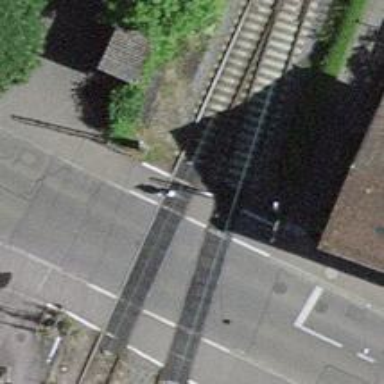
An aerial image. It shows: Level crossing with double half barrier.